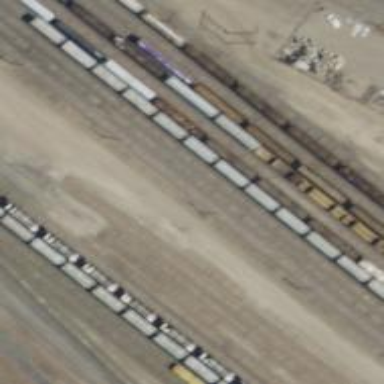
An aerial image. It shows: Railway siding for service.